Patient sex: M
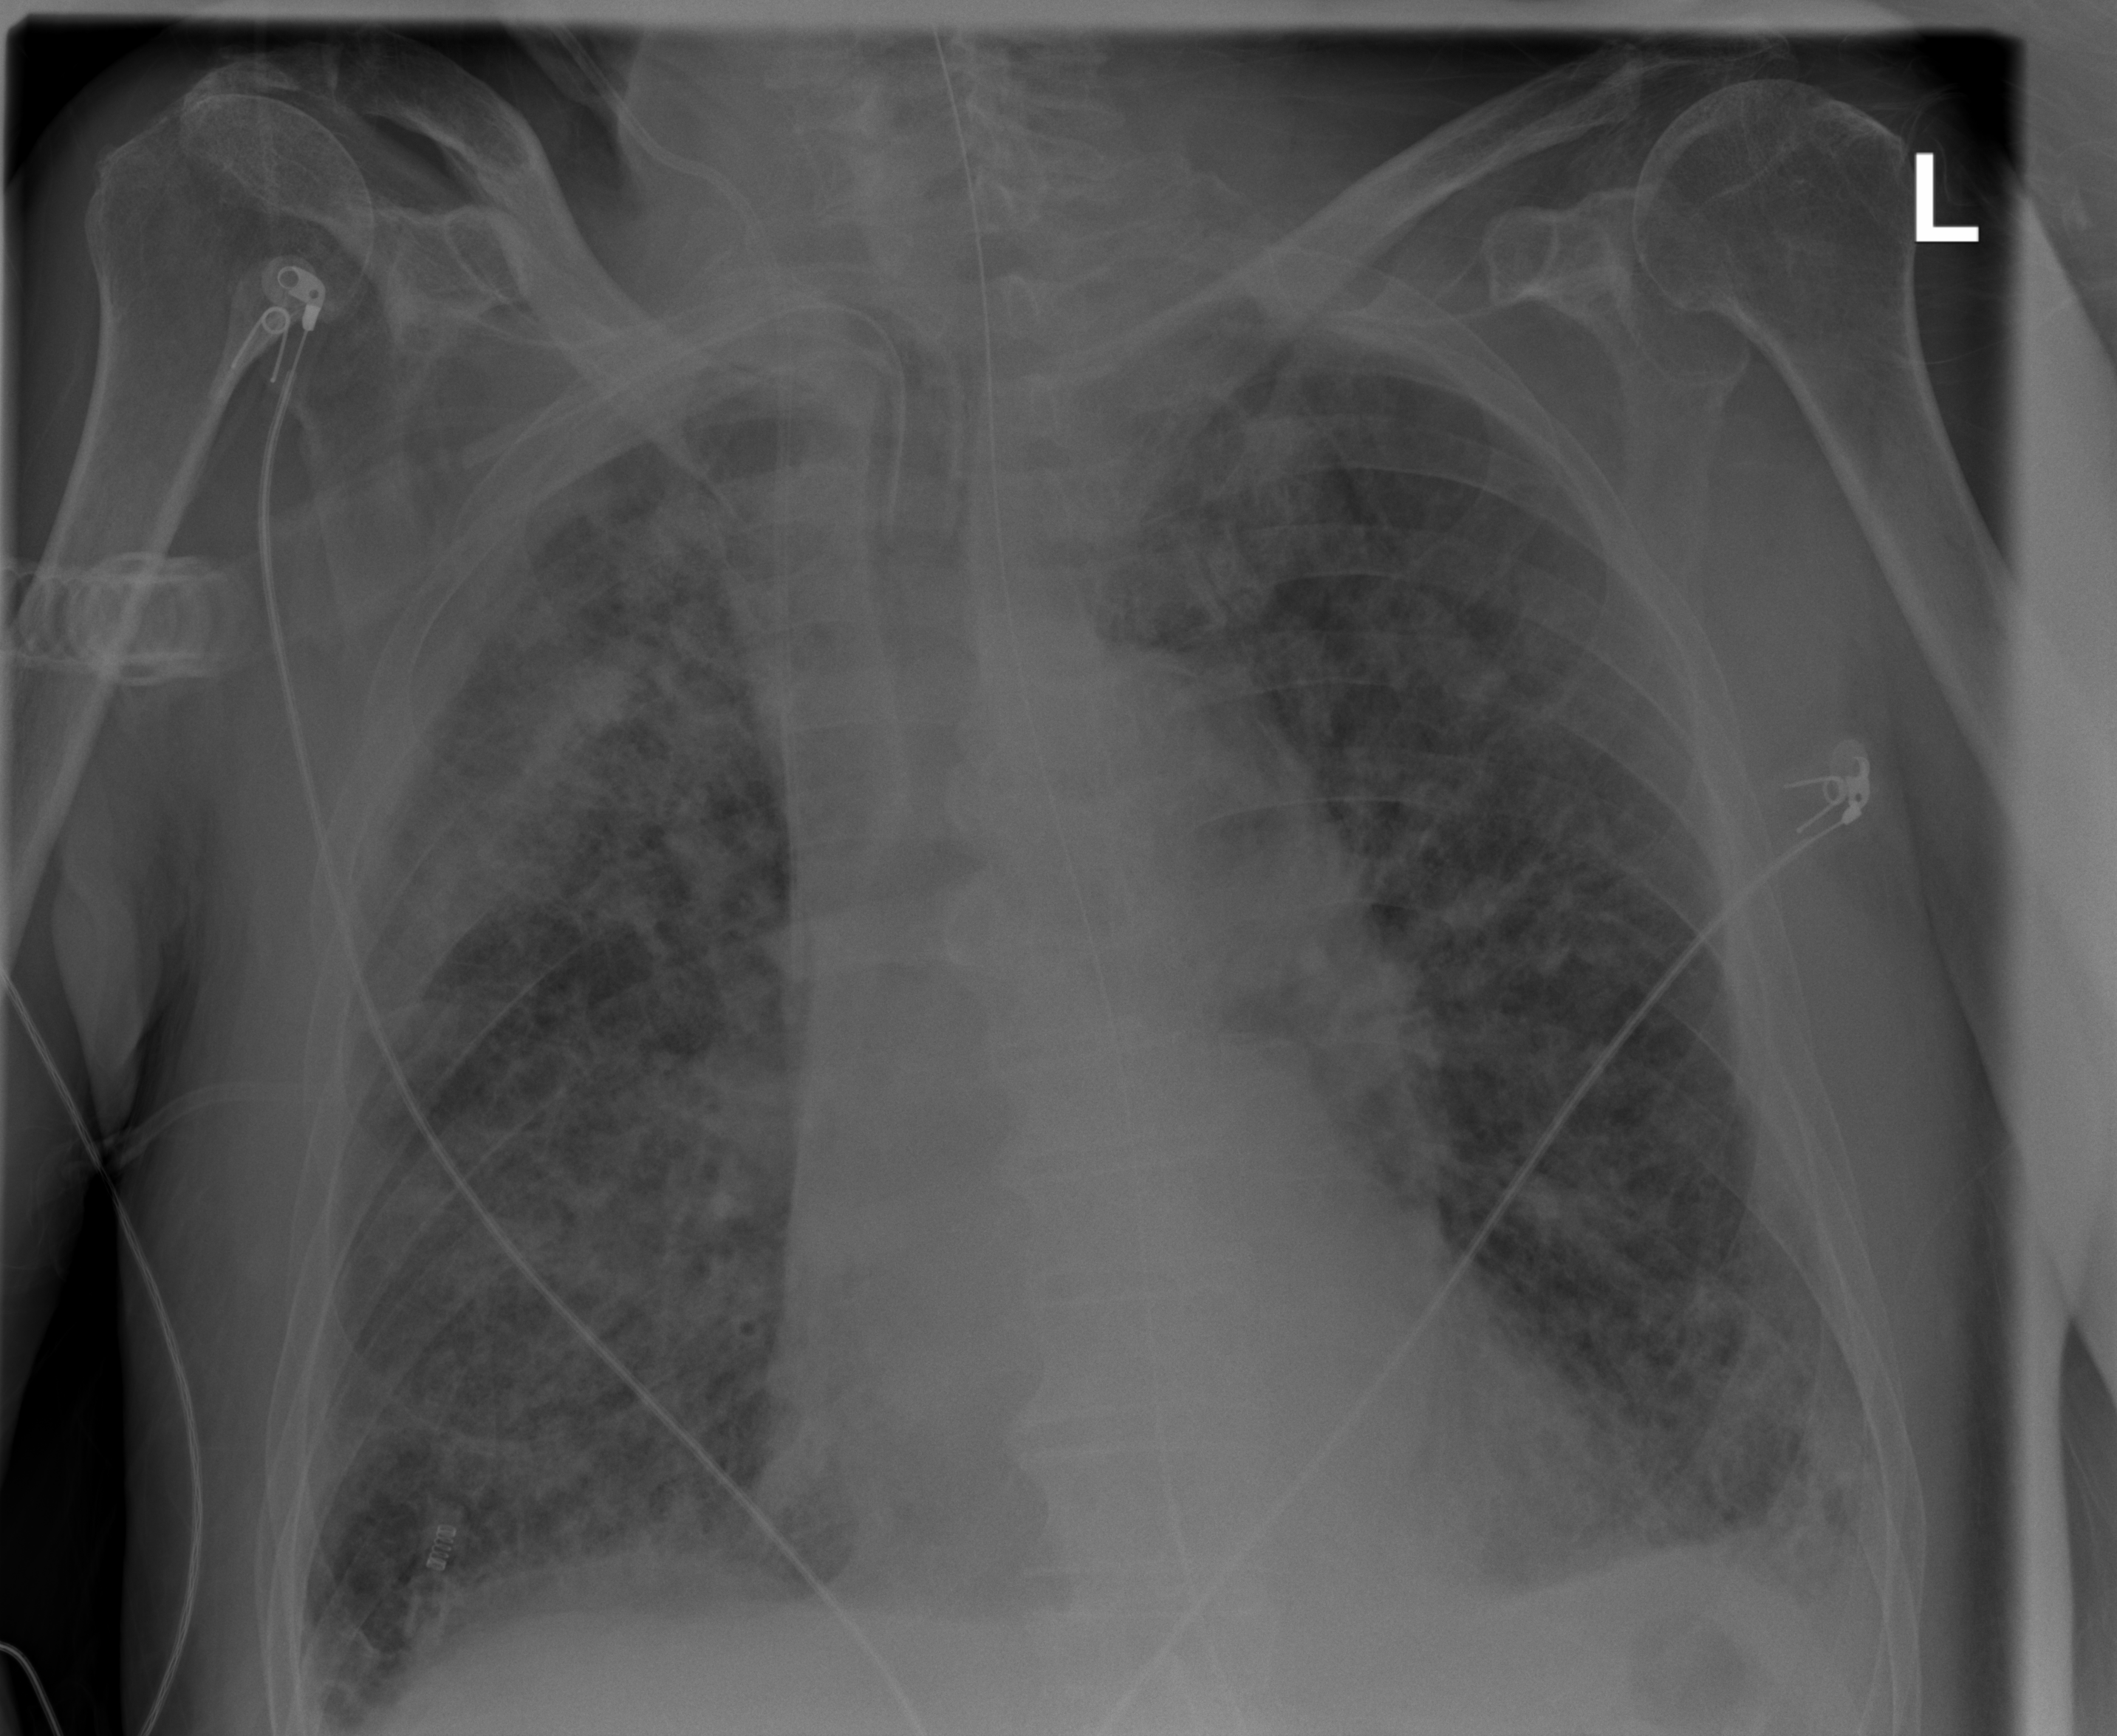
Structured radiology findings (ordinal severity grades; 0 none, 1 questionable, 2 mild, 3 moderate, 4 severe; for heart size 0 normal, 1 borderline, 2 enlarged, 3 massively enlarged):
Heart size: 0
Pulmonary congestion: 2
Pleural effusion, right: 0
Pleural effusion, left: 2
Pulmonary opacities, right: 3
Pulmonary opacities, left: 3
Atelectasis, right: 2
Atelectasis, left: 2